Question: I am not an XML expert by any stretch of the imagination but I know a little about it.
I have created a Schema document and a sample XML document that is validated by it.
I have used Altova XML Spy 2004 rel 4 to create and validate both the XML schema and XML document.
I have sent the XML smaple doc and XML Schema to a client who has tested it and it works fine.
I sent it to a second and they are reporting errors. Specifically:

If you can't read the image text it says:
'''
Code Description File
-1 The length constraining facet is prohibited for 'Date'. sample_xml201108.xml
-1 The length constraining facet is prohibited for 'Date'. xml201108.xsd
-1 The MaxLength constraining facet is prohibited for 'Integer'. xml201108.xsd
-1 The MaxLength constraining facet is prohibited for 'Integer'. xml201108.xsd
-1 The MaxLength constraining facet is prohibited for 'Integer'. xml201108.xsd
'''
The associated XML Schema code is:
For the date type:
The code causing the error is:
'''
<xs:simpleType name="dateType">
<xs:restriction base="xs:date">
<xs:length value="10"/>
</xs:restriction>
</xs:simpleType>
'''
For the first Integer element:
'''
<xs:element name="x_no" nillable="true">
<xs:simpleType>
<xs:restriction base="xs:integer">
<xs:maxLength value="10"/>
</xs:restriction>
</xs:simpleType>
</xs:element>
'''
For the second Integer element
'''
<xs:element name="y_no" nillable="true">
<xs:simpleType>
<xs:restriction base="xs:integer">
<xs:maxLength value="16"/>
</xs:restriction>
</xs:simpleType>
</xs:element>
'''
For the third Integer element:
'''
<xs:element name="z_no" nillable="true">
<xs:simpleType>
<xs:restriction base="xs:integer">
<xs:maxLength value="10"/>
</xs:restriction>
</xs:simpleType>
</xs:element>
'''
Any help with understanding why the one client is getting these errors when neither I nor another client have this problem would be gratefully received.
The client with the error is using Liquid XML Studio 2009 and has tried it with Altova XML Spy 2009.
Thanks in advance...
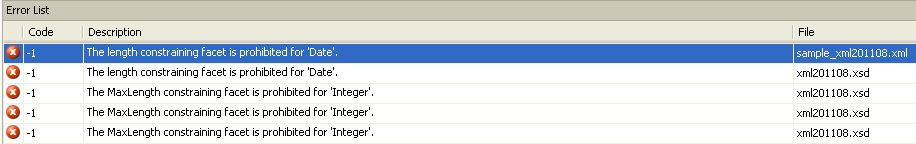
Answer: The XML Schema specification part 2, related to data typing (see for example the date datatype here <URL> or 'pattern',
for example :
'''
<xs:element name="z_no" nillable="true">
<xs:simpleType>
<xs:restriction base="xs:integer">
<xs:totalDigits value="10"/>
</xs:restriction>
</xs:simpleType>
</xs:element>
'''
Same remark for Date : consider using the 'pattern' facets instead of length.